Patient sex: M
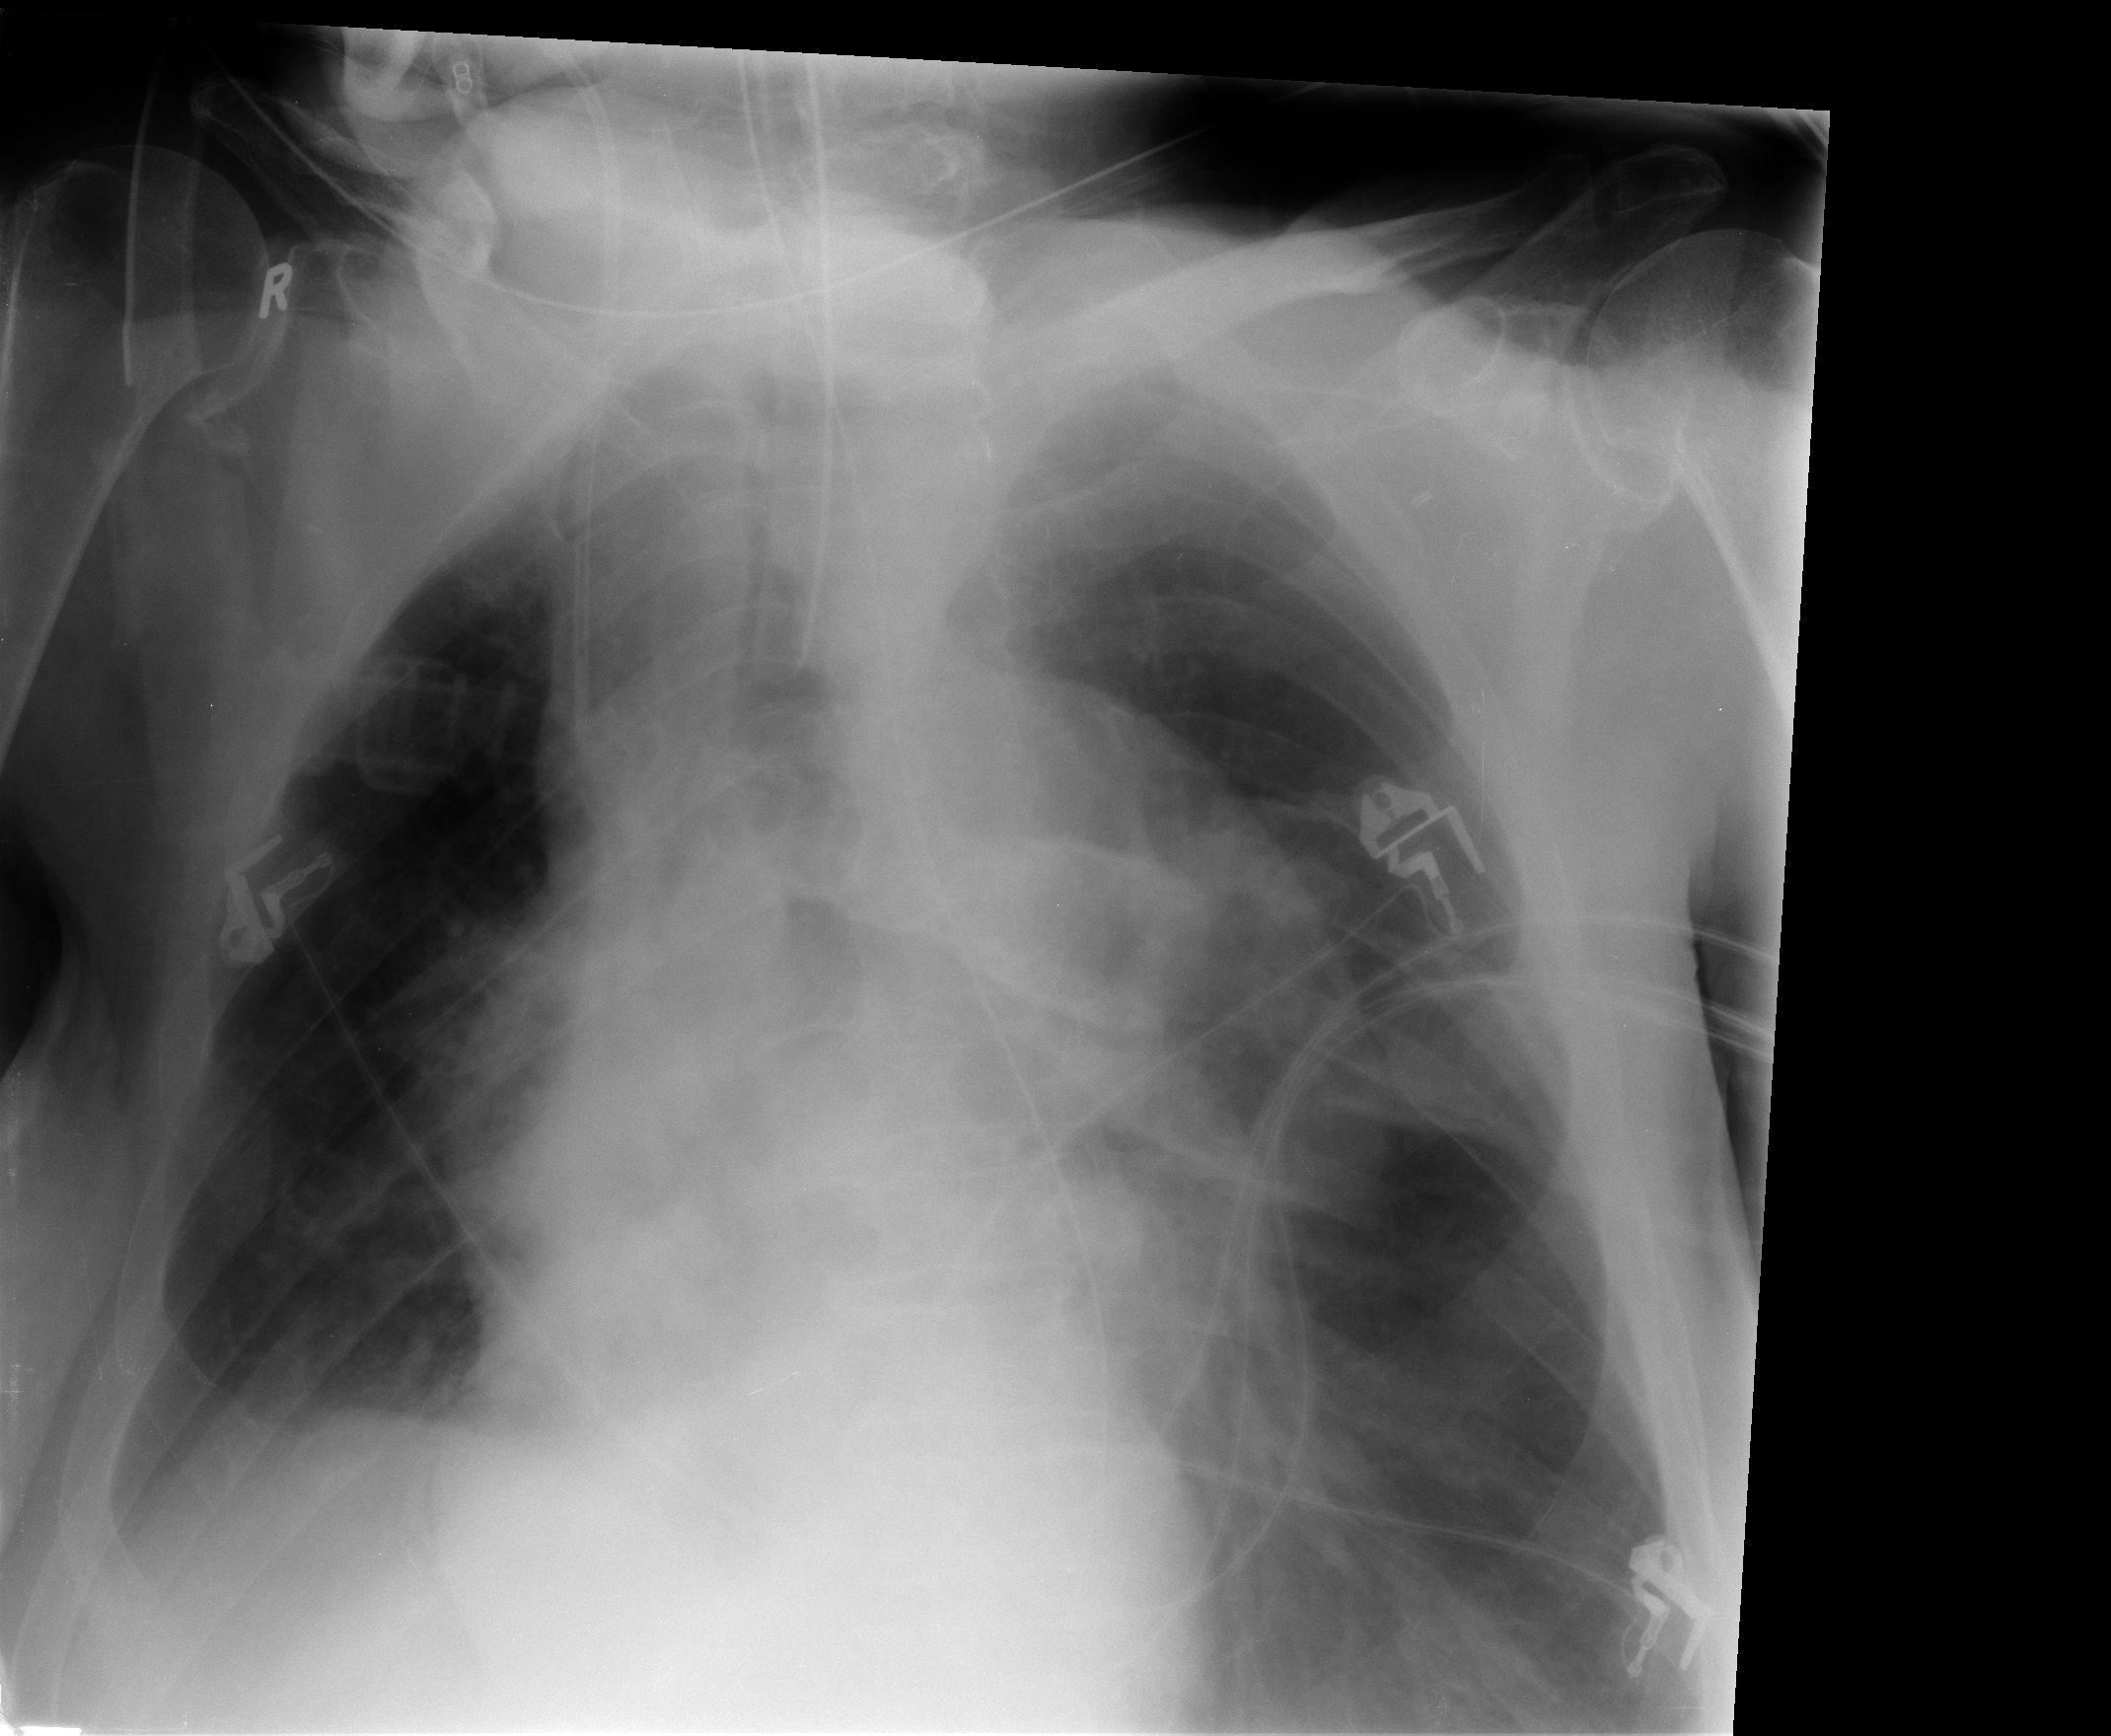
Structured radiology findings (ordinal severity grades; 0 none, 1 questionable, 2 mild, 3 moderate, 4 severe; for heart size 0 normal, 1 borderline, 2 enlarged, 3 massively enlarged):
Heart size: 0
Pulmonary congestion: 2
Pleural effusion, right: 2
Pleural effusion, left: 2
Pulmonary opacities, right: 0
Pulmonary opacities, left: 0
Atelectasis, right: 2
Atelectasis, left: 2